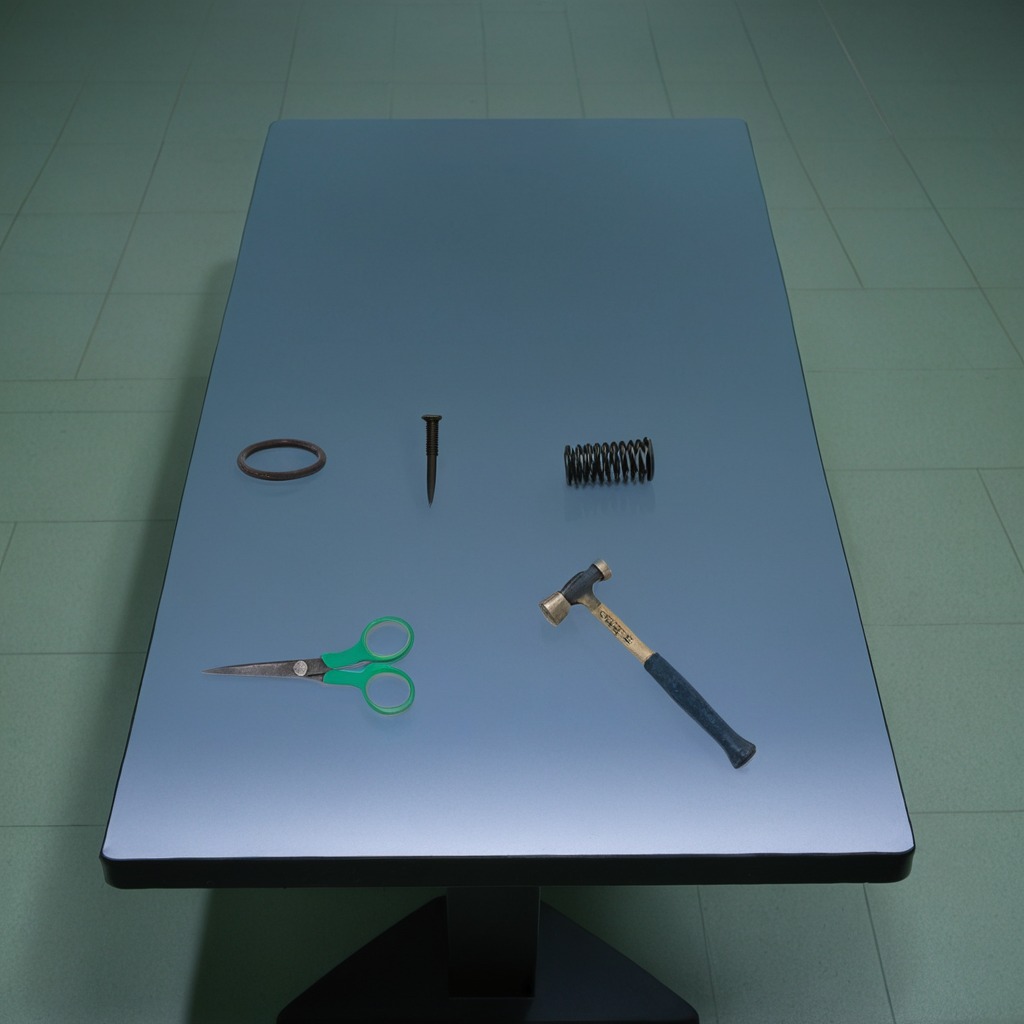
A rubber O'ring, a hammer, an iron nail, a coiled metal spring, and a pair of scissors are lying on the clean empty table in a railway signal maintenance room.